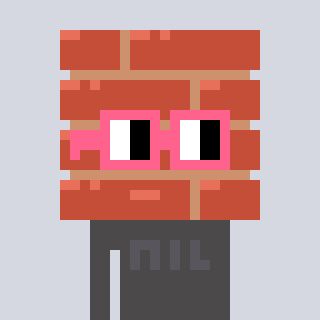
a pixel art character with square pink glasses, a wall-shaped head and a grayscale-colored body on a cool background